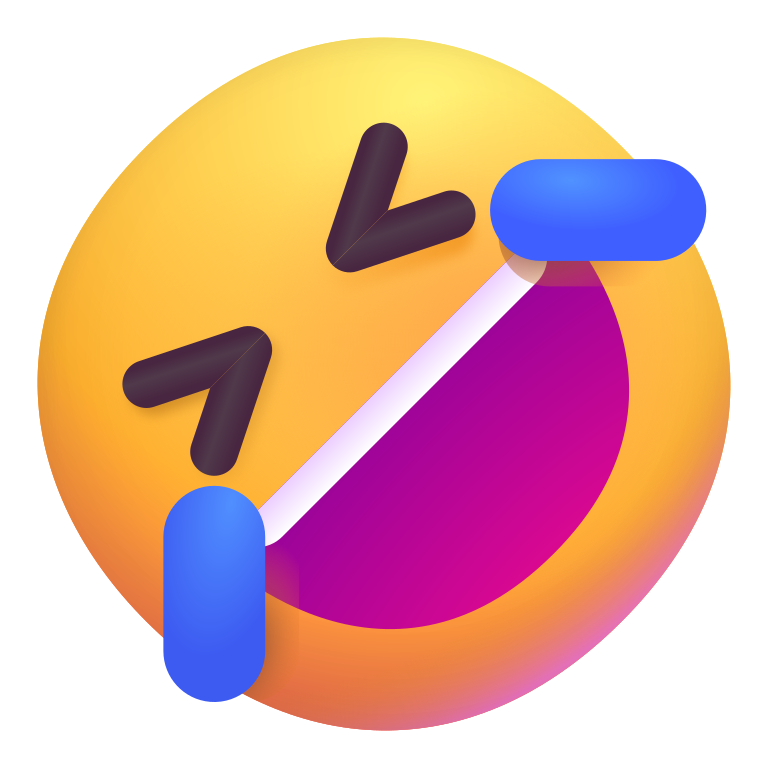
rolling on the floor laughing color